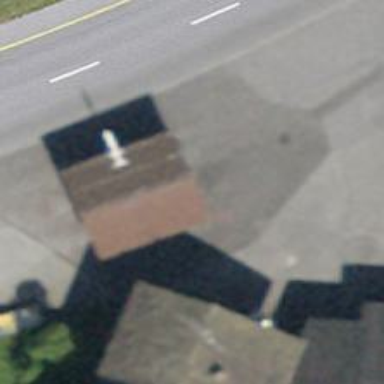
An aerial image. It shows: Fuel station located under roof.